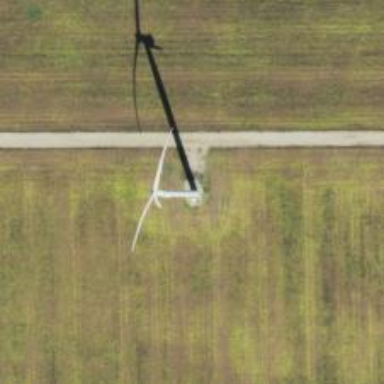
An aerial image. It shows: Wind generator powered by wind. The generator type is horizontal axis and it uses wind turbines.